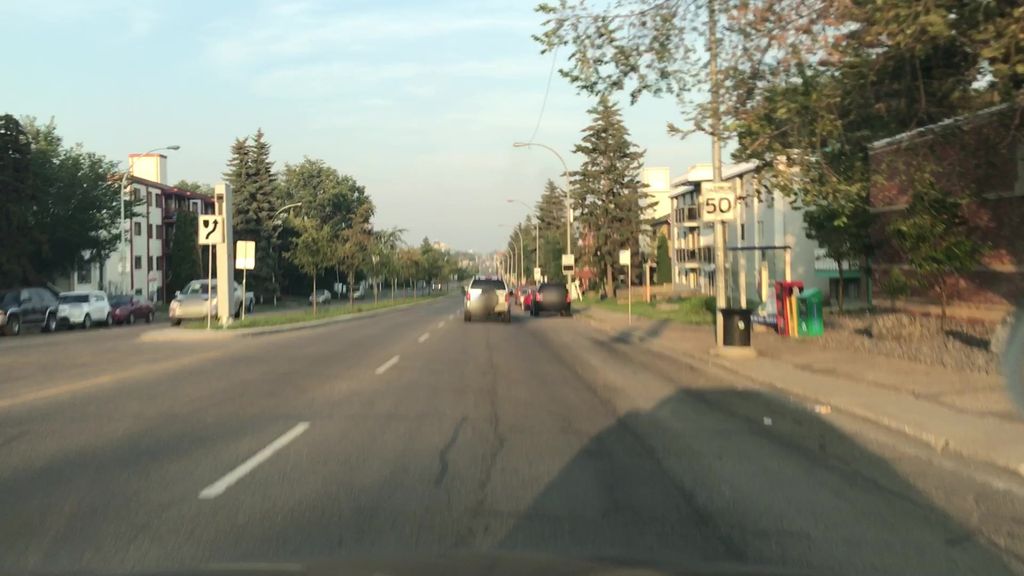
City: edmonton